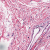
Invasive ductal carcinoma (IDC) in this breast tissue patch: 0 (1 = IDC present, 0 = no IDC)